Question: I need to get properties file from war.
'''
String fileName = loadFileName();
try {
FileInputStream fis = new FileInputStream(new File(Thread.currentThread().getContextClassLoader().getResource(fileName).toURI()));
property.load(fis);
}
.........
private String loadFileName(){
if(currentLocale.equals(new Locale("en"))){
return "file:///locale/output/language.properties";
} else {
return "file:///locale/output/language_ru.properties";
}
}
'''
This files locate in main/resources/locale/output folder. Unfortunately,this approach is not working, all property values is null. How to load files from war correctly? Server: JBoss AS 7

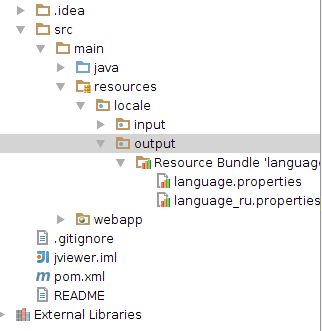
Answer: A WAR is an archive file. You can't address "files" within the archive as files. Just open the resource via '#getResourceAsStream(String name)'. 'name' is probably '/locale/output/language.properties' here.
Of course you shouldn't build i18n yourself.